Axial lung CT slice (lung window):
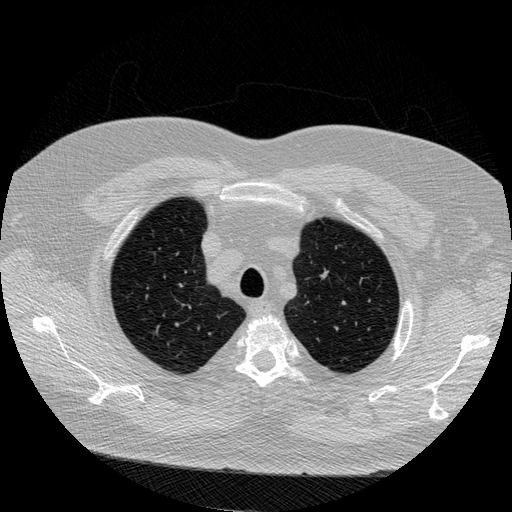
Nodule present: no